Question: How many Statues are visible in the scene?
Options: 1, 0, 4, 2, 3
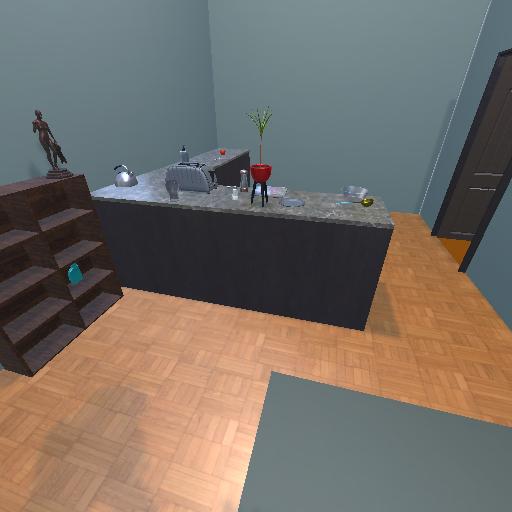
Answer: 1